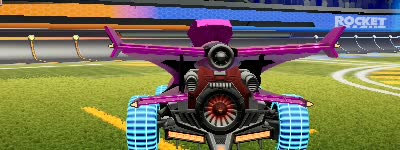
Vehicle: aftershock